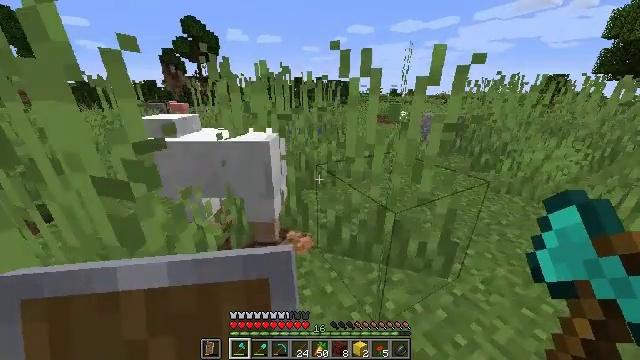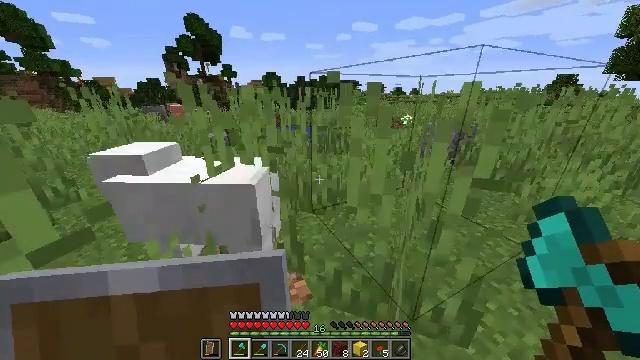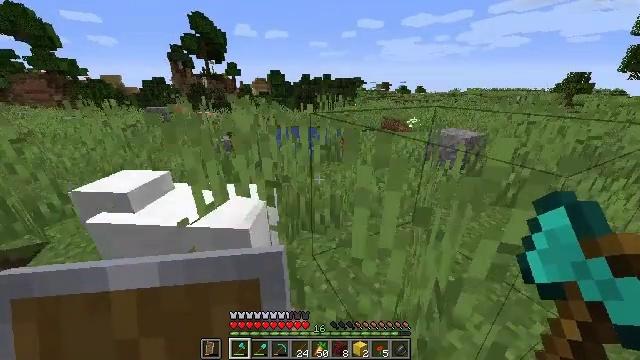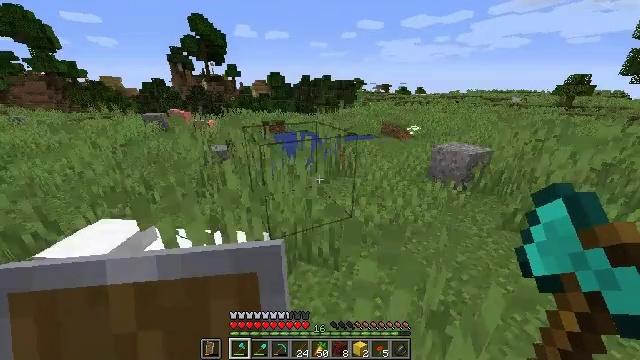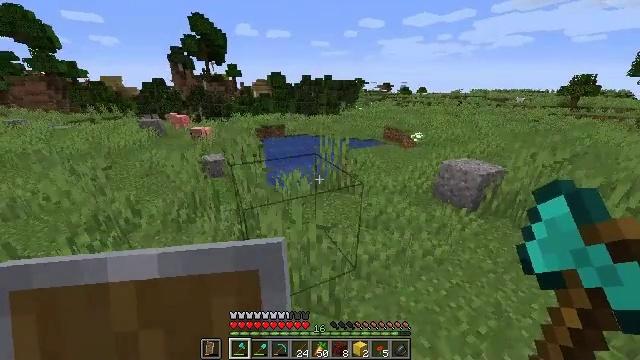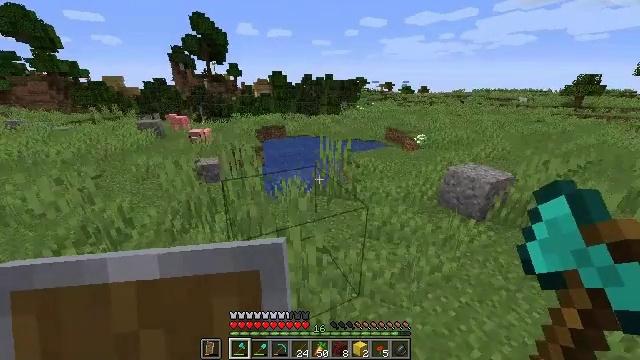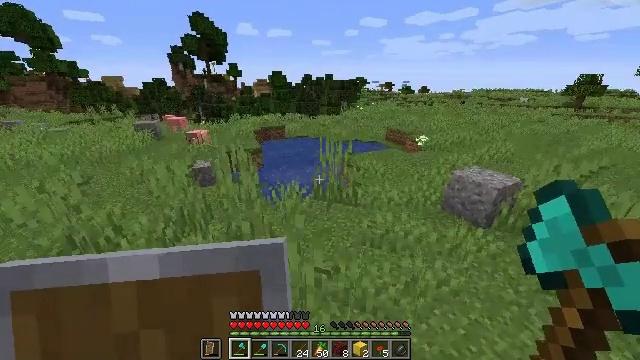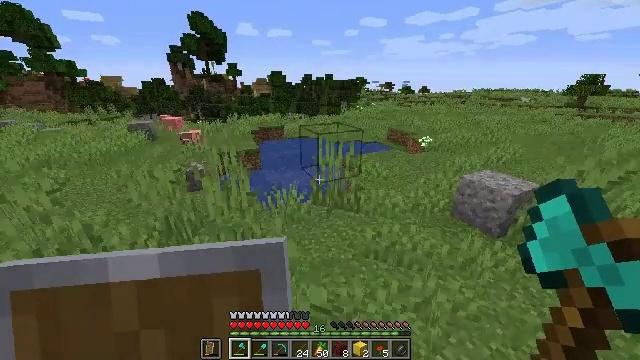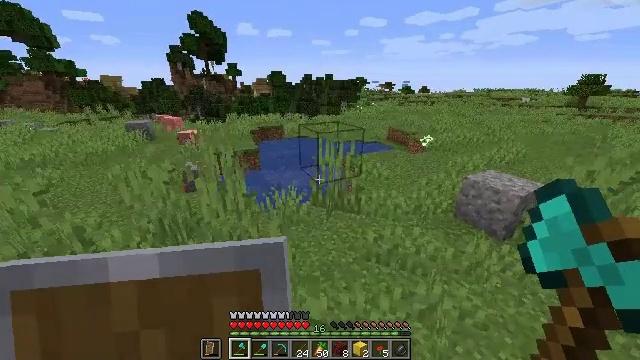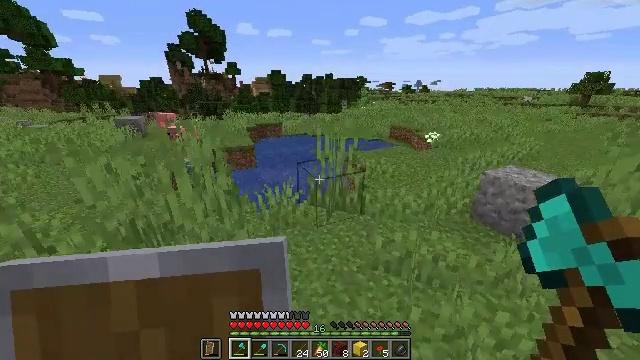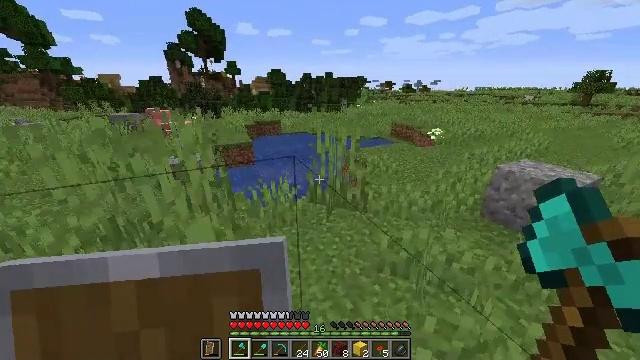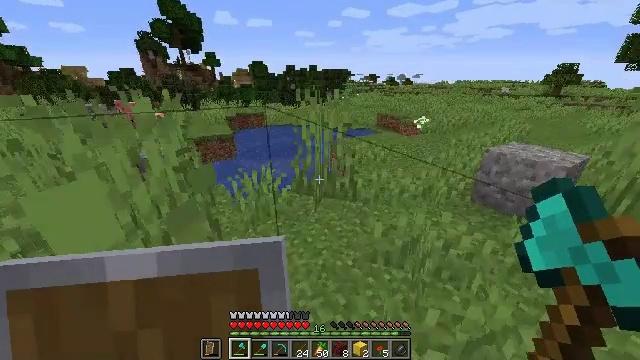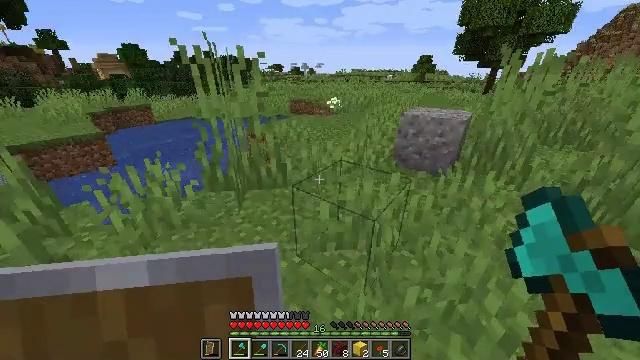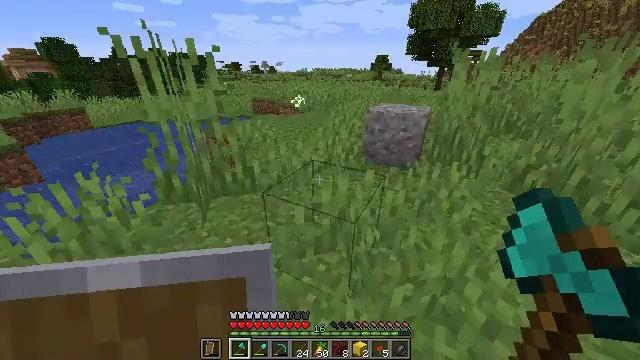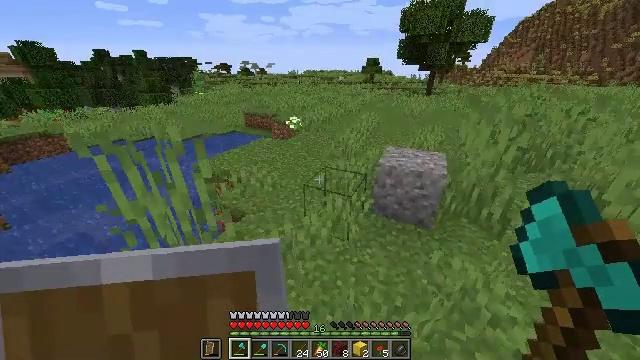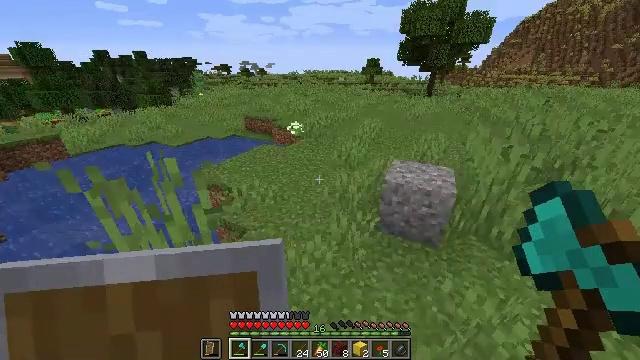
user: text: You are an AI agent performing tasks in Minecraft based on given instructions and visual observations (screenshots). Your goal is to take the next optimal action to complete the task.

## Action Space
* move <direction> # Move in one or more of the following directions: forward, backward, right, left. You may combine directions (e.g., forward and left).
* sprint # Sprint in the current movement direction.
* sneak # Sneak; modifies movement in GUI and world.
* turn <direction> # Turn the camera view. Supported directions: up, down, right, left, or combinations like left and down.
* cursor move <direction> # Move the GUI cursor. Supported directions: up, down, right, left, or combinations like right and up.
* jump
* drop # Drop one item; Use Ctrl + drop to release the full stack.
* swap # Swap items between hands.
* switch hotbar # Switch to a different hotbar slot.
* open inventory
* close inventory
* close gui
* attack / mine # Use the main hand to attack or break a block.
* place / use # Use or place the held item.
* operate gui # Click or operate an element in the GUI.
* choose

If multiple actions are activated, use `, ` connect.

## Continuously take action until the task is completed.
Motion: motion action
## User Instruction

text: Drop a carrot.
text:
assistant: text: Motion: move forward, sprint, jump
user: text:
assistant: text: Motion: move forward, sprint, turn left, jump
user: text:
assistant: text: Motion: move forward, sprint, jump
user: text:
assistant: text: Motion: move forward, sprint, jump
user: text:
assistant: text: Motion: move forward, sprint, jump
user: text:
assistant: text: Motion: move forward, sprint, jump
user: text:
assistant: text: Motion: move forward, sprint, jump
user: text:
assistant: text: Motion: move forward, sprint, jump
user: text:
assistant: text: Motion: move forward, sprint, jump
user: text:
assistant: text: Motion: move forward, sprint, jump
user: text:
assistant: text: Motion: move forward, sprint, turn right and down, jump
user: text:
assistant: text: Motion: move forward, sprint, turn right and down, jump
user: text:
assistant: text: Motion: move forward, sprint, turn right, jump
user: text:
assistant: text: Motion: move forward, sprint, turn right, jump
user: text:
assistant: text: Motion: move forward, sprint, jump
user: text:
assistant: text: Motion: move forward, sprint, jump
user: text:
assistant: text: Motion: move forward, sprint, jump
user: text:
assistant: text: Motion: move forward, sprint, jump
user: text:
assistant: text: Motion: move forward, sprint, jump
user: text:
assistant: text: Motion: move forward, sprint, jump
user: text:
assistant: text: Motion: move forward, sprint, jump
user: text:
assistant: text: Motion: move forward, sprint, jump
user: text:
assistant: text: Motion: move forward, sprint, jump
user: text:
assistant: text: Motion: move forward, sprint, turn right, jump
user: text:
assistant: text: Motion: move forward, sprint, turn right, jump
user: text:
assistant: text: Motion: move forward, sprint, turn right, jump
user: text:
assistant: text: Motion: move forward, sprint, turn right, jump
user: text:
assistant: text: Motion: move forward, sprint, turn right, jump
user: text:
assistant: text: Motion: move forward, sprint, jump
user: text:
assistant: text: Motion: move forward, sprint, jump